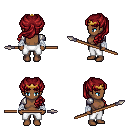
a pixel art fantasy rpg character, female body template, human, dark skin, steel arm armor, white pants, brunette princess hairstyle, gold tiara, white cloth bandages, spear, four views (front, back, left, right), 2x2 character sprite sheet, small pixel art, hard edges, no anti-aliasing